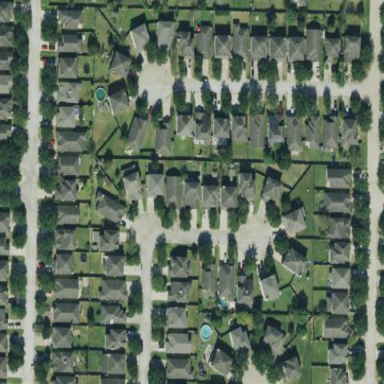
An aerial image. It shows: Residential neighbourhood.